The image is a wavelet scalogram (time versus scale/frequency) of a rolling-element bearing's vibration signal. What is the most likely bearing condition (normal, inner_race, outer_race, ball)?
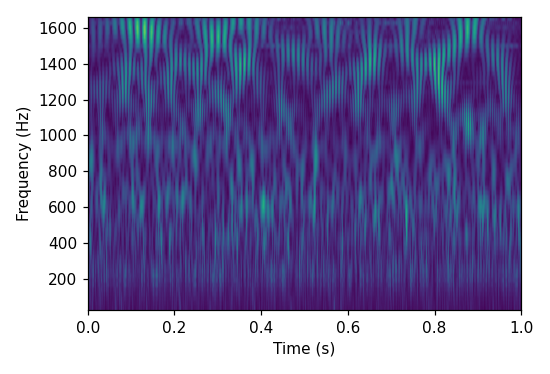
Answer: outer_race